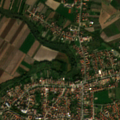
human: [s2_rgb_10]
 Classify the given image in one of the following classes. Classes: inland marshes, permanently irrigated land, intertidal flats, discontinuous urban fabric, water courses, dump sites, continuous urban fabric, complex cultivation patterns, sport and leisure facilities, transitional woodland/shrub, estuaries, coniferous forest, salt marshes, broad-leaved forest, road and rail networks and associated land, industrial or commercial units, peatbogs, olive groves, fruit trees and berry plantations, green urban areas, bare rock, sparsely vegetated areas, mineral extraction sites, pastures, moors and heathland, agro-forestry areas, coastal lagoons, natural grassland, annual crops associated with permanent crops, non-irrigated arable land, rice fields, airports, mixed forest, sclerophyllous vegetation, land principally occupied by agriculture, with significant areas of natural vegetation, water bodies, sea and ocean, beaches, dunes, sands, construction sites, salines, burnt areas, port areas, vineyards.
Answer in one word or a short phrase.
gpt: discontinuous urban fabric, non-irrigated arable land, complex cultivation patterns, land principally occupied by agriculture, with significant areas of natural vegetation